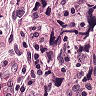
Metastatic tissue present: yes